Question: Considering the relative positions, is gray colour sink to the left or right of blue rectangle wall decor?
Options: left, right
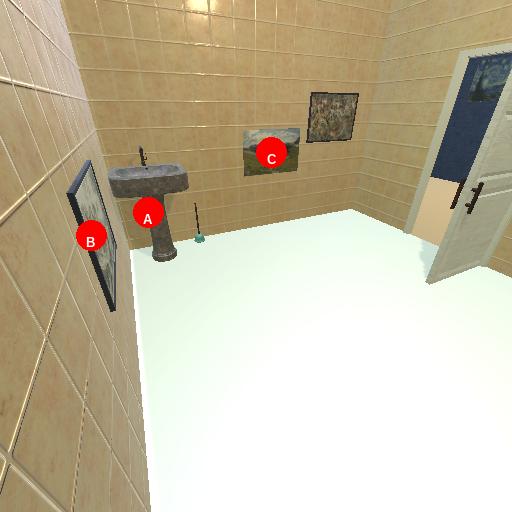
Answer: left